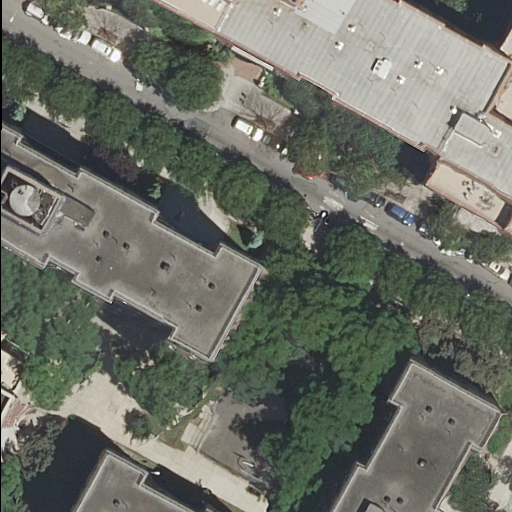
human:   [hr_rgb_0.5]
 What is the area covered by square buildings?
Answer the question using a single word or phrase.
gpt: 0m2

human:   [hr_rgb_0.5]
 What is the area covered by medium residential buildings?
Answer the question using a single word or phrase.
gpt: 0m2

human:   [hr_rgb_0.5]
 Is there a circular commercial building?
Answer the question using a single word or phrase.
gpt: no

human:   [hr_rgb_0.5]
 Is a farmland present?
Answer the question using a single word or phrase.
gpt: no

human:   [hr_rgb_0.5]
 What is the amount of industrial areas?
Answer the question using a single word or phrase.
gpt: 0

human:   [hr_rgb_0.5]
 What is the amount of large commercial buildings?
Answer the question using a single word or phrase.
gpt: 0

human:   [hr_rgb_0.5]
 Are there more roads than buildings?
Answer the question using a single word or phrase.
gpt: no

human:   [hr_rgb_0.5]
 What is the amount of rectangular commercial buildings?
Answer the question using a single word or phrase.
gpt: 0

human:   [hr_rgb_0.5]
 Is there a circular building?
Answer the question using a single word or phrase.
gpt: no

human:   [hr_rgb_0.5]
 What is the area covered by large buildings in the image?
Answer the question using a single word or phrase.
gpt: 4355m2

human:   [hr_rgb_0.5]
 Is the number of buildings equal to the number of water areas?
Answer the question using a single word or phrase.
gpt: no

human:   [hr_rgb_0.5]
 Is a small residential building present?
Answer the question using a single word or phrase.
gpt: yes

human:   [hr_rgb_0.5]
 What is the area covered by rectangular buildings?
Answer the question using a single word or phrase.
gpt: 89m2

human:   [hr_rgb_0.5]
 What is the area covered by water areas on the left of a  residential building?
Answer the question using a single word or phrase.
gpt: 0m2

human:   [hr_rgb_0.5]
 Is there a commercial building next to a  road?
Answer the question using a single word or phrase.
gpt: no

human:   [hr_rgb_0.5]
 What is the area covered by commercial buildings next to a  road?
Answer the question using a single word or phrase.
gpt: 0m2

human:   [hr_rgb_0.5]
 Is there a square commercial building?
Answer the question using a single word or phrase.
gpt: no

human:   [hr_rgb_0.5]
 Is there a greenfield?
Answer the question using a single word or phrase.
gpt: no

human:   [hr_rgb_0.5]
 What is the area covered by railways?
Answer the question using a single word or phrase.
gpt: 0m2

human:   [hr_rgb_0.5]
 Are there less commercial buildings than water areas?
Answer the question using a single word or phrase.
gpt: no

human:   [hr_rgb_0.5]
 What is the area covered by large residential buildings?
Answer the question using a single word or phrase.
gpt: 4355m2

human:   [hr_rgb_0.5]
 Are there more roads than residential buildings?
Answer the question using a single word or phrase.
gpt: no

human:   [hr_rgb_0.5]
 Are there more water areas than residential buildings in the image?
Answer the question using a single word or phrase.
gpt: no

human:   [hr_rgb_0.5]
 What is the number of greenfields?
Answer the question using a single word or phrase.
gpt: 0

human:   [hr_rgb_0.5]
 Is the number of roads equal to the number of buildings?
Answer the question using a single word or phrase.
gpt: yes

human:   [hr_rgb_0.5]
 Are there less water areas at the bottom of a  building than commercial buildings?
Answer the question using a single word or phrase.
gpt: no

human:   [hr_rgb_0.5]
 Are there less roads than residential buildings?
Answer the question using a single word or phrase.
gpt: no

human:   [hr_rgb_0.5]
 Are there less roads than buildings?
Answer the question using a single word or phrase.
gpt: no

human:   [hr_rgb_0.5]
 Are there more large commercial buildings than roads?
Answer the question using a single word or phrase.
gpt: no

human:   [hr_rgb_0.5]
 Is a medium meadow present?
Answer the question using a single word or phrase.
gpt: no

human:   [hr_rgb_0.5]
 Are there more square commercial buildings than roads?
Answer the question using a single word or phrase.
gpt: no

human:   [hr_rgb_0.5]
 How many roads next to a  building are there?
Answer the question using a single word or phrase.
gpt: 5

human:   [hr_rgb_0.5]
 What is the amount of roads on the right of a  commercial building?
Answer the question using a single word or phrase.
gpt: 0

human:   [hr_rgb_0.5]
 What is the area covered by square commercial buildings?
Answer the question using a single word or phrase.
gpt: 0m2

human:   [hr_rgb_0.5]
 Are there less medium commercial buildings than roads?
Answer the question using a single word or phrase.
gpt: yes

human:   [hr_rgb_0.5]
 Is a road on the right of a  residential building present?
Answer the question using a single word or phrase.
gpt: yes